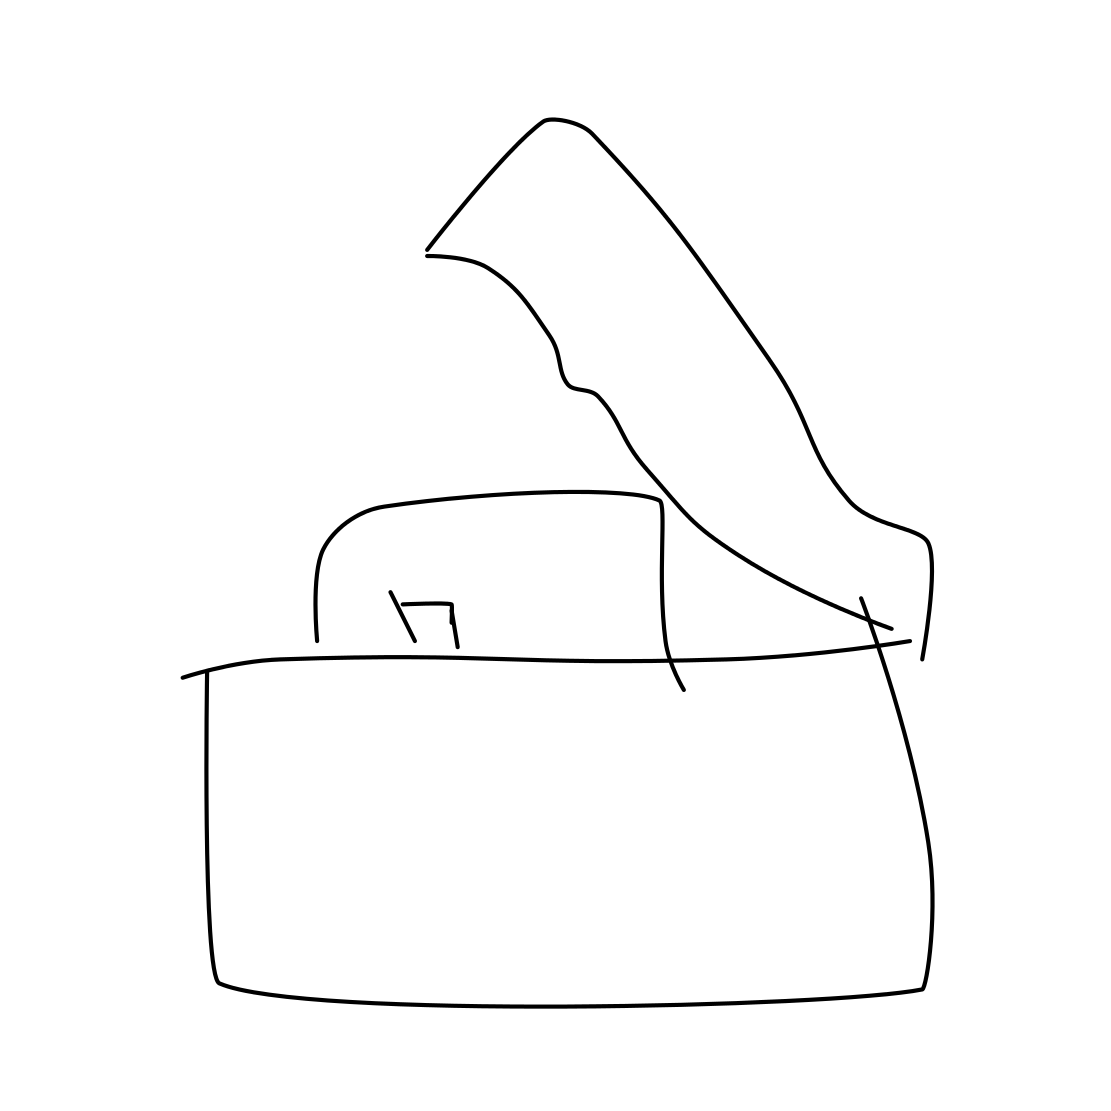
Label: lighter